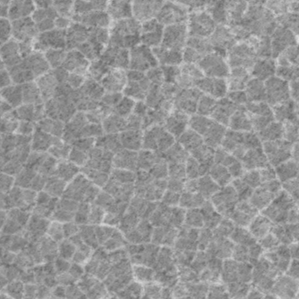
Label: frost